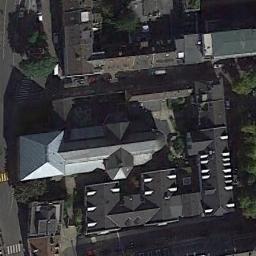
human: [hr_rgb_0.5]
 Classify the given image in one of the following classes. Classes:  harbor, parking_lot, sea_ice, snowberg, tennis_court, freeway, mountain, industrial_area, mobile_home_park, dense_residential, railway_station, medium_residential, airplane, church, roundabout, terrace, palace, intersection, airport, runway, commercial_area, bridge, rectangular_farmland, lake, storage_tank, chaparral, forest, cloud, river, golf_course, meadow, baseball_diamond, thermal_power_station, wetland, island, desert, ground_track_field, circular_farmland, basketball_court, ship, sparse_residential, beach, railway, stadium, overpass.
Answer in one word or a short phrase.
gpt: church